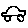
Label: car